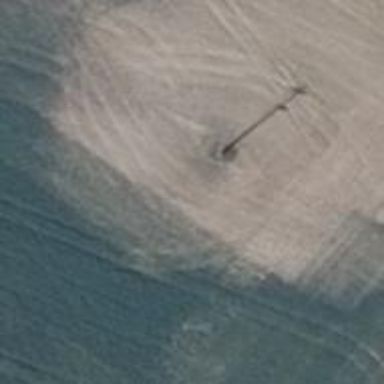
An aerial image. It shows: Power pole.